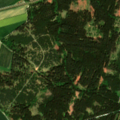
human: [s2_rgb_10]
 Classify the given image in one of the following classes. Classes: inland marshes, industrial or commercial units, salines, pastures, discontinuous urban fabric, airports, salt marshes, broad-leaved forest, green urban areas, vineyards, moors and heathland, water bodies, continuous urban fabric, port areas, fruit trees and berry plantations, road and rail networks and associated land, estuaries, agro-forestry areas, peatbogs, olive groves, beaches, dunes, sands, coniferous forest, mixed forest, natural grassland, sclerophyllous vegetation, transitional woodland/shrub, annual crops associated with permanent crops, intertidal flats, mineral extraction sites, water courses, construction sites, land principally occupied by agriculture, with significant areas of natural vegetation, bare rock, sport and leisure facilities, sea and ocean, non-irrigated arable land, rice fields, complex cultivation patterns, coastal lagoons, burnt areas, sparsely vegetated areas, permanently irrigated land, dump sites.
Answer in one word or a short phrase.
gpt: non-irrigated arable land, coniferous forest